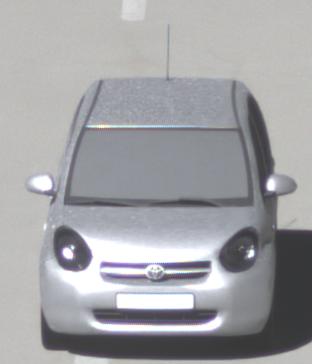
Make: Toyota
Model: Passo
Detailed model: Toyota Passo X Yururi
Model produced from: 2010
Model produced until: 2016
Doors: 5
Color: white
Road condition: wet road
Daytime: morning or afternoon
Contrast: high contrast